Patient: sex F, age 75
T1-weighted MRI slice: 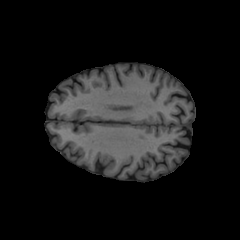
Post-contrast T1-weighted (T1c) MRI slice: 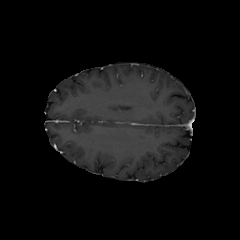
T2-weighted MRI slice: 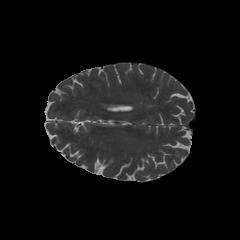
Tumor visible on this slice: no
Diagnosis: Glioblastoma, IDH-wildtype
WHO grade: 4